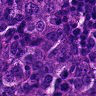
Metastatic tissue present: yes